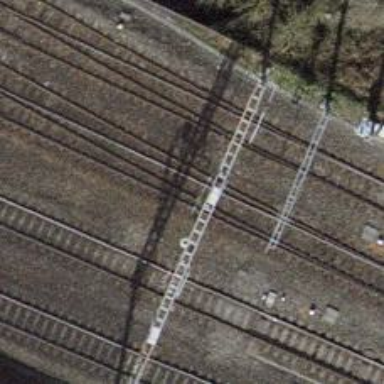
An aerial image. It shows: Railway bridge with electrified contact lines. It is siding with one track.